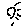
Label: sun